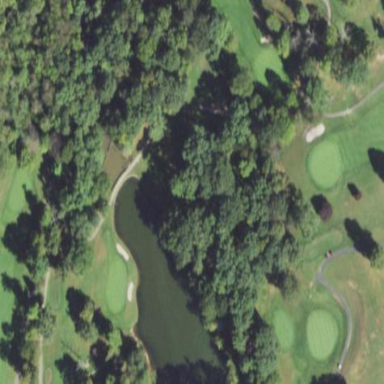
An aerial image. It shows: Pitch on the golf course with lateral water hazard. The course is surrounded by natural water.